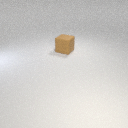
large brown rubber cube